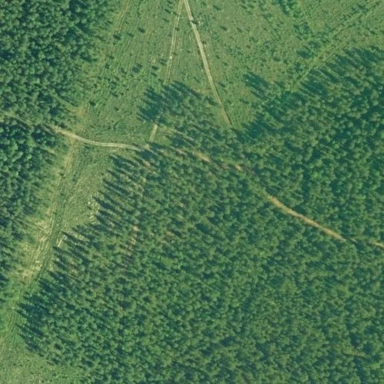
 likely man-made clearing in the landscape."